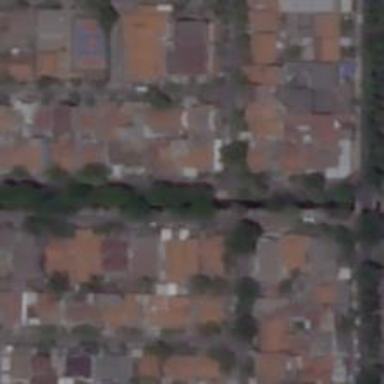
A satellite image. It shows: Residential building.